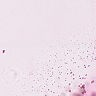
Metastatic tissue present: no